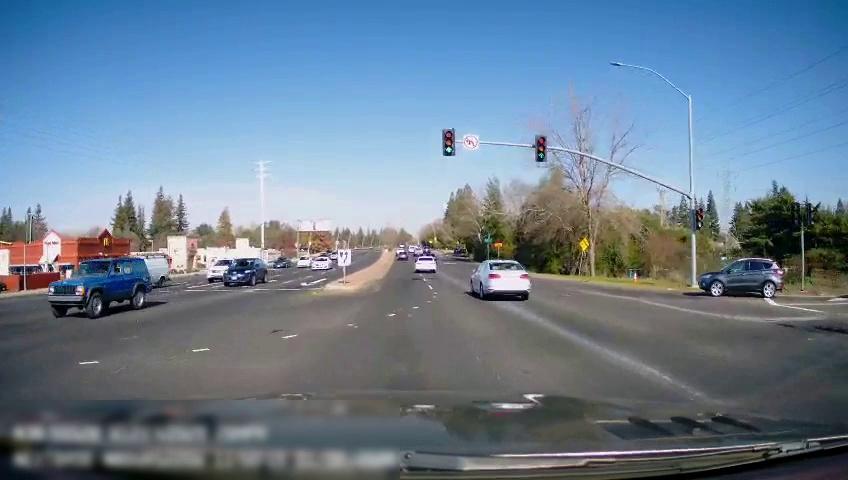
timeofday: Day
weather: Sunny
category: Drivable Space
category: Drivable Space
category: Vehicles | SUV
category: Vehicles | Car
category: Vehicles | Car
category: Vehicles | Van
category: Vehicles | Car
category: Vehicles | Car
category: Vehicles | Car
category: Vehicles | SUV
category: Vehicles | Car
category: Vehicles | Truck
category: Vehicles | SUV
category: Lanes | Current Lane
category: Lanes | Opposite Lane
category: Lanes | Opposite Lane
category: Lanes | Current Lane
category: Lanes | Opposite Lane
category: Lanes | Opposite Lane
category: Traffic | Lights
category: Traffic | Lights
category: Traffic | Lights
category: Traffic | Signs
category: Traffic | Lights
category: Traffic | Signs
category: Traffic | Signs